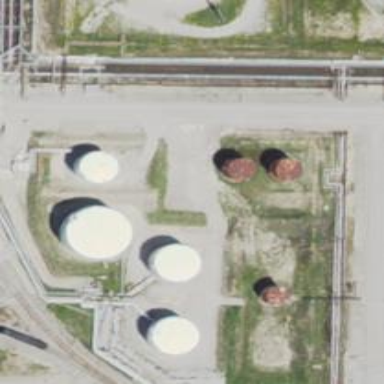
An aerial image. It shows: Storage tank that is man-made.